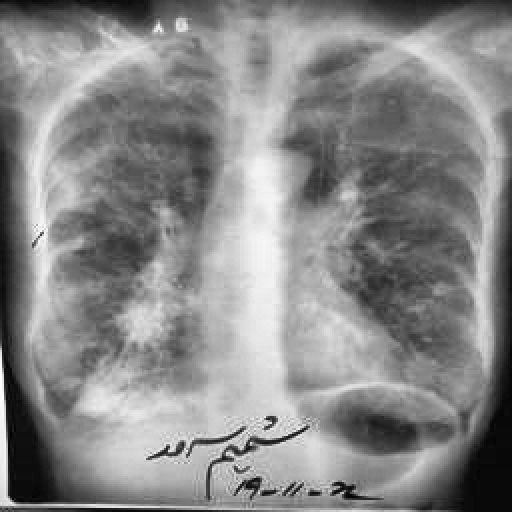
Finding: TUBERCULOSIS